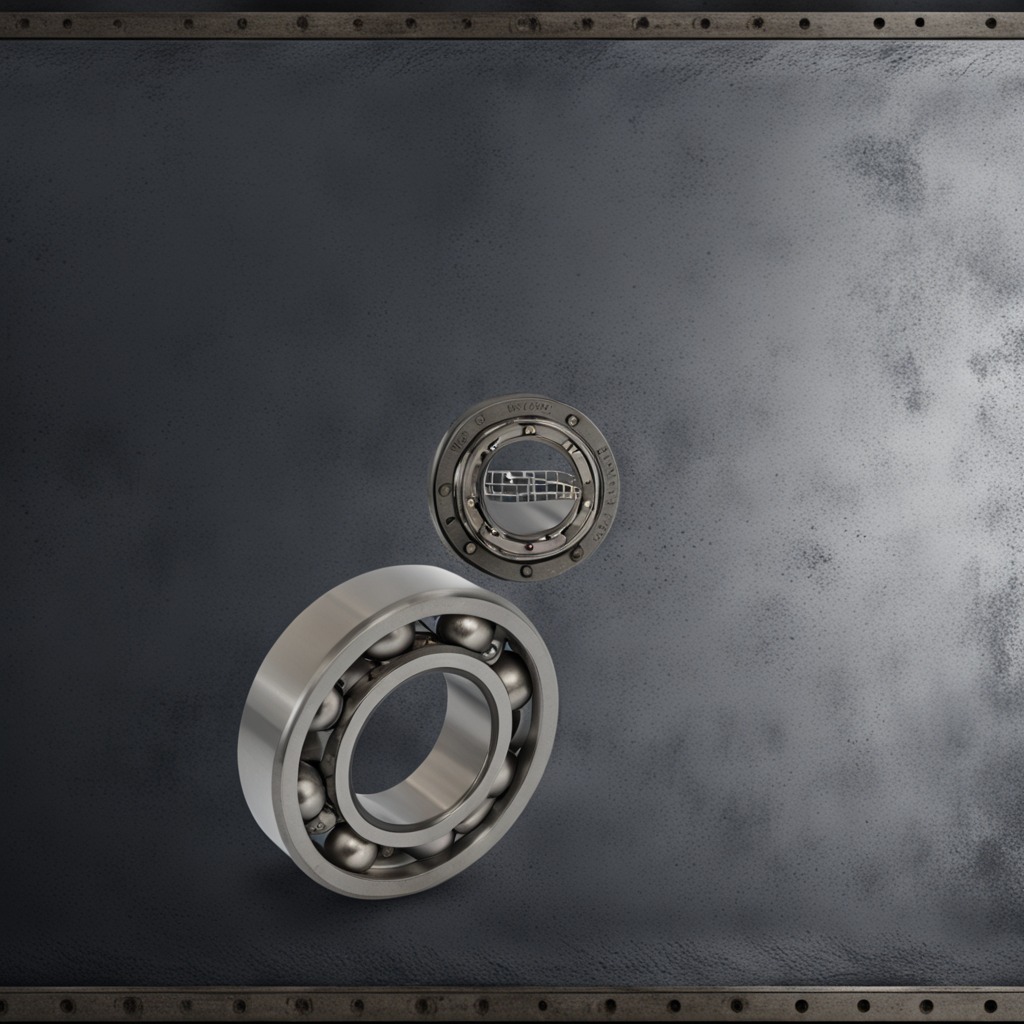
A metal ball bearing lies on the cold steel table in a mining workshop gritty textures.